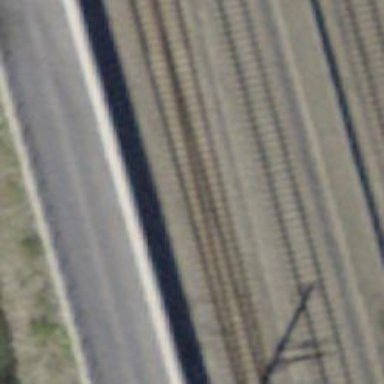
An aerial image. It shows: Single-track railway siding with electrified contact lines.